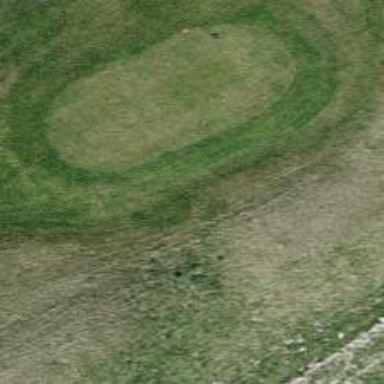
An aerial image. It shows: Golf tee.